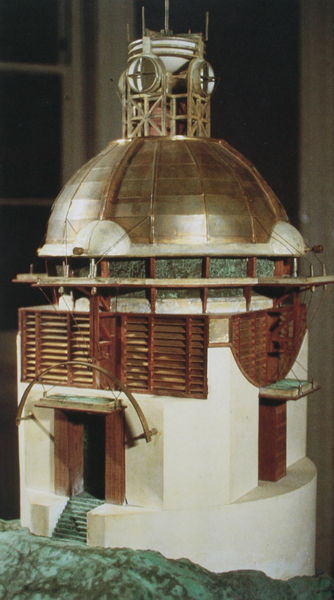
Titel: Epicyclarium, Projekt - Modellansicht
Künstler: Lebbeus Woods
Schlagwörter: schatten, weiß, grün, fenster, holz, laterne, licht, tür, gebäude, architektur, sockel, gitter, kirche, fensterläden, modell, läden, kuppel, seile, treppe, glanz, stufen, foto, fotografie, photographie, eingang, photo, vordach, fesnter, getüncht, konsturktion, kragdach, schiebeläden